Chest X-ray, PA view. Patient: 45 years old, sex F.
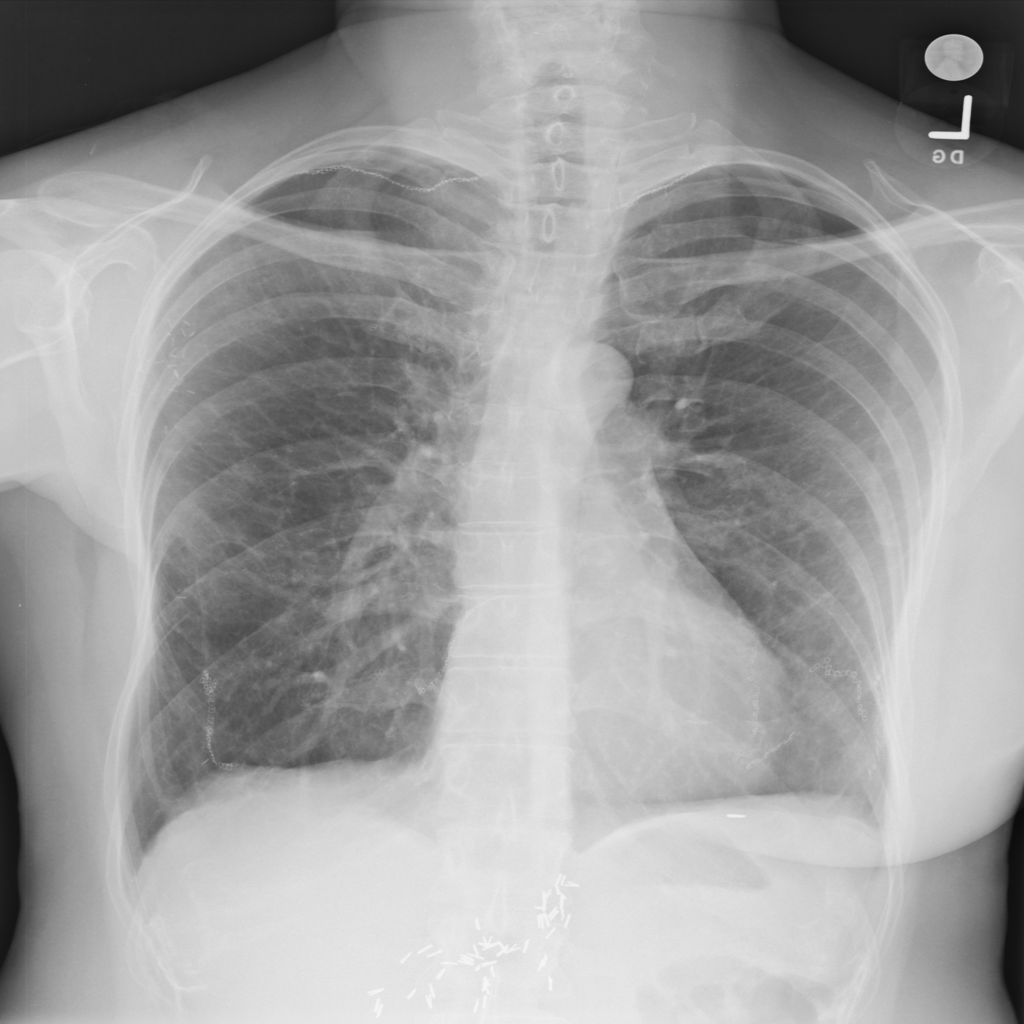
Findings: No Finding